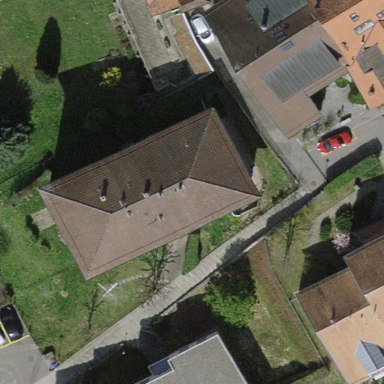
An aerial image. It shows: Hipped-roof building with apartments.